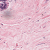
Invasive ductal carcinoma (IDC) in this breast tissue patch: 0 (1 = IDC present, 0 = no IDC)